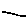
Label: line